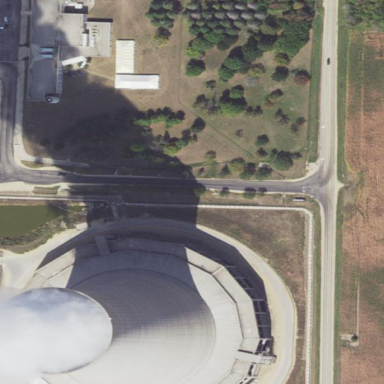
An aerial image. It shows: Industrial building with cooling tower.